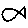
Label: fish